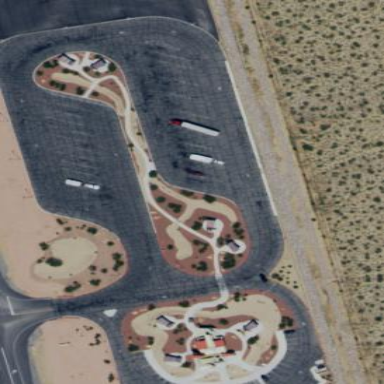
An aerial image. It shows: Rest area along the road.